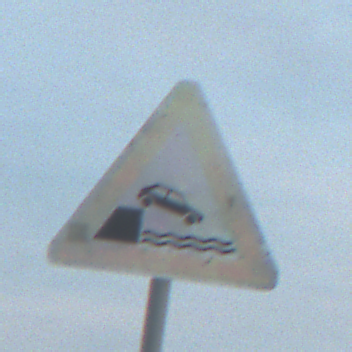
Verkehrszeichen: Ufer
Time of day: SunriseSunset
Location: Outdoor (RoadRail)
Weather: PartlyCloudy
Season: NotSpecified
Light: Natural